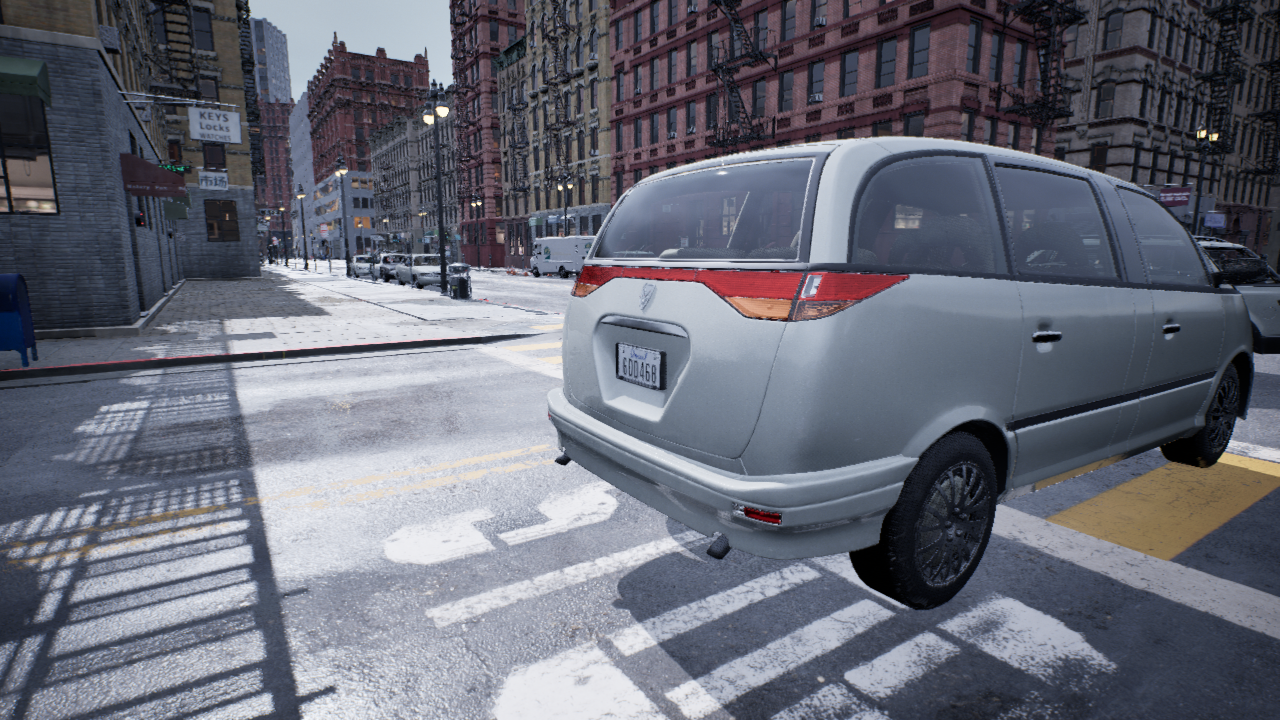
Venue: residential
Lighting: overcast
Vehicle rig: minivan